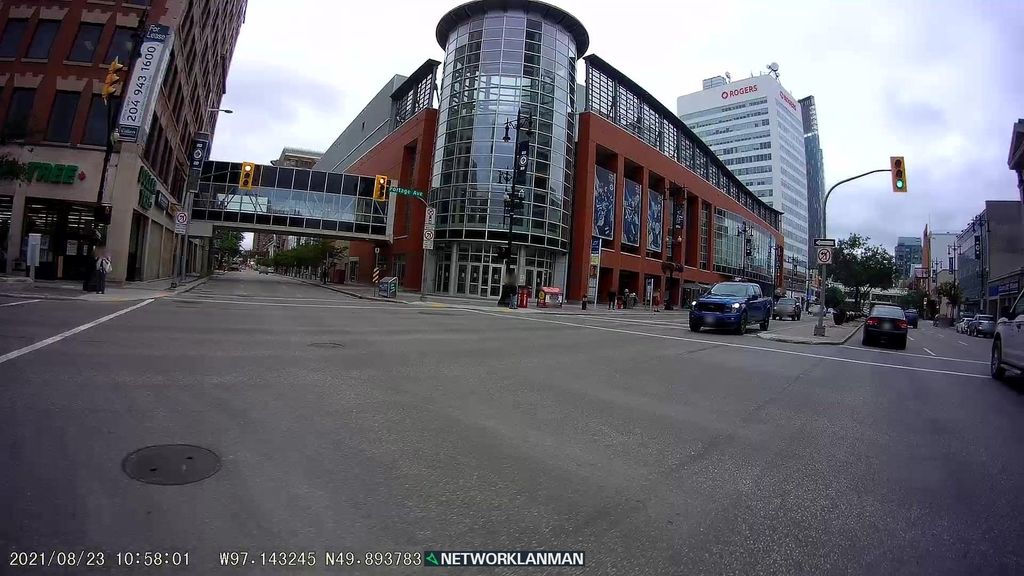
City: winnipeg